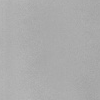
Atmospheric dust classification: dusty